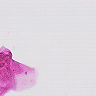
Metastatic tissue present: no